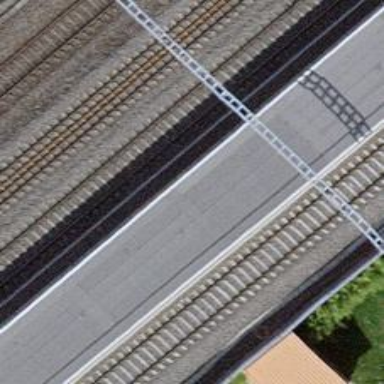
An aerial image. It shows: Halt on the railway.